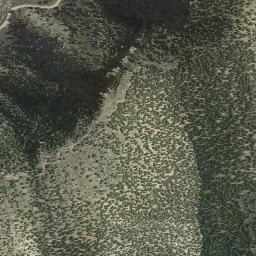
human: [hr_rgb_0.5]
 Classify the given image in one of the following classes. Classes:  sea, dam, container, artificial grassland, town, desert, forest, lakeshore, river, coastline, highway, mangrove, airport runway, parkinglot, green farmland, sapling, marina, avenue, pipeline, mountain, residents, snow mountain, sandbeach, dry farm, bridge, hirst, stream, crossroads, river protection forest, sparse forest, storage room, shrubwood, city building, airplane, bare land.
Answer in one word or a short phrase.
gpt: mountain